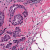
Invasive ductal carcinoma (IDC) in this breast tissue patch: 1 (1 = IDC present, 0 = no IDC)